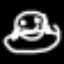
Label: frog